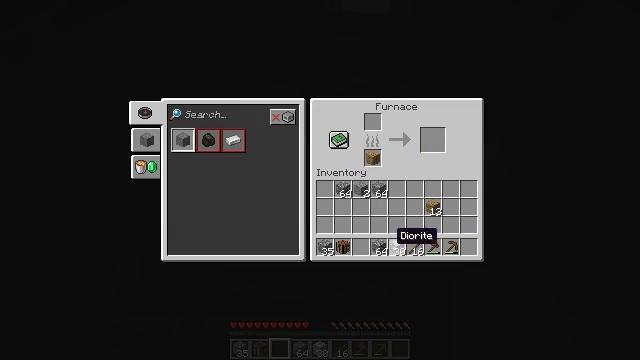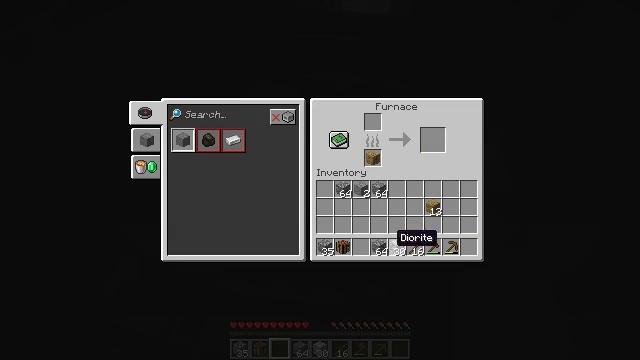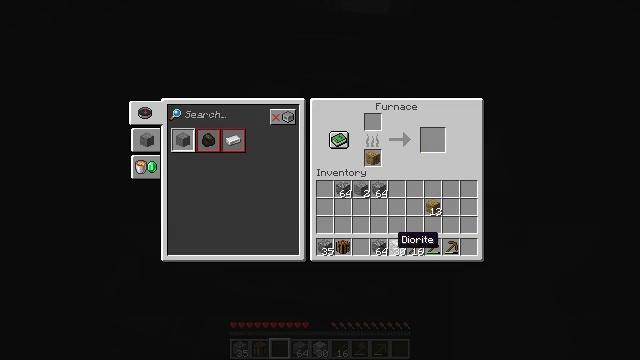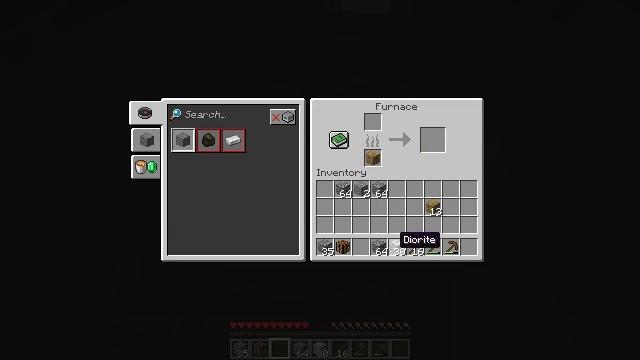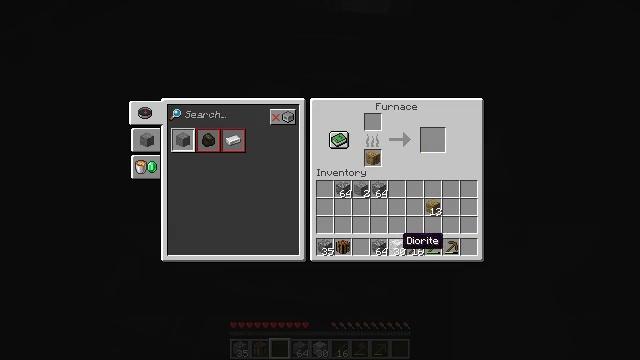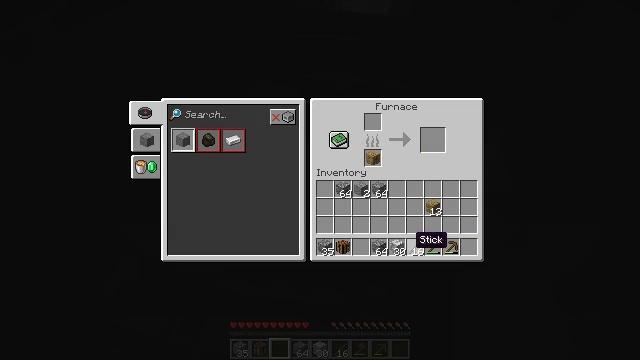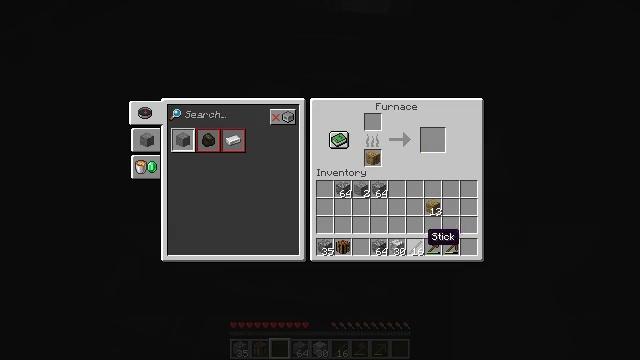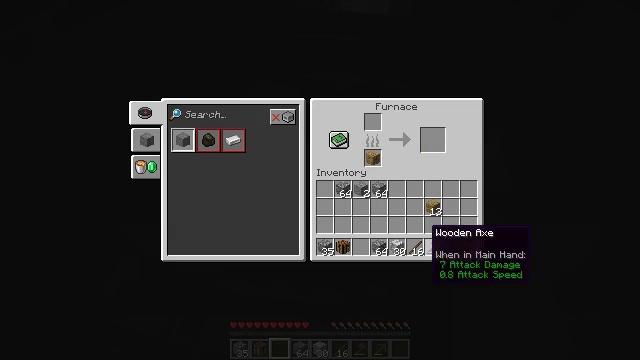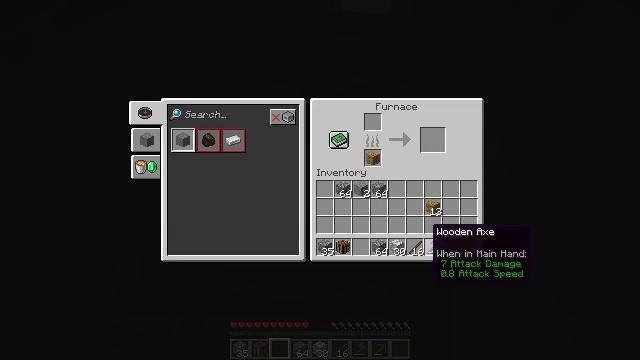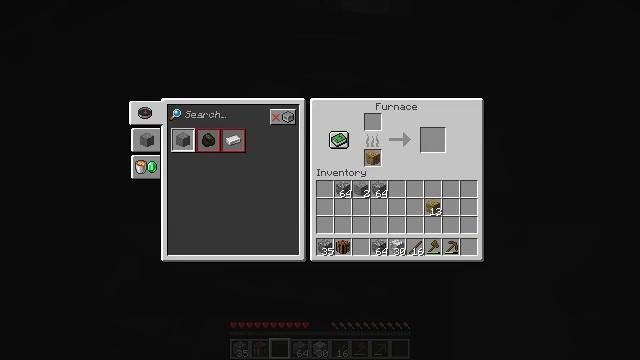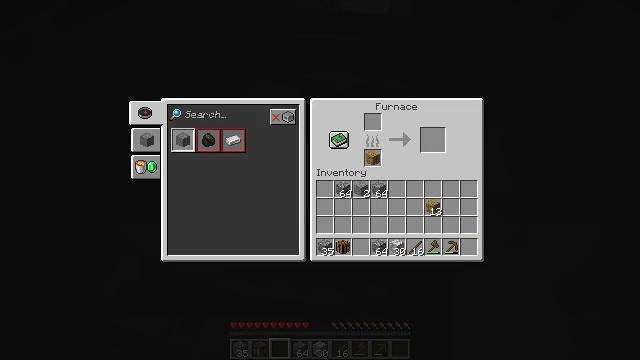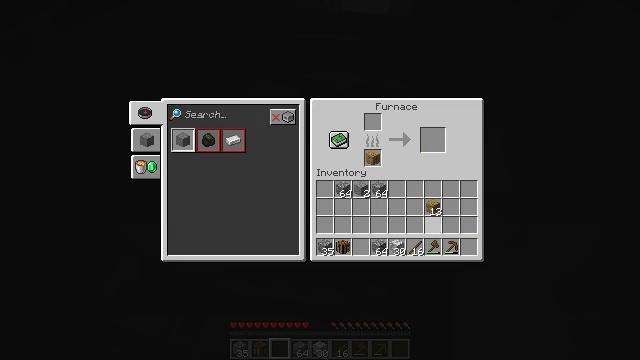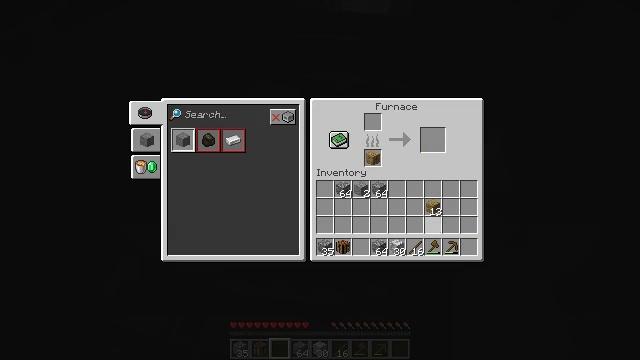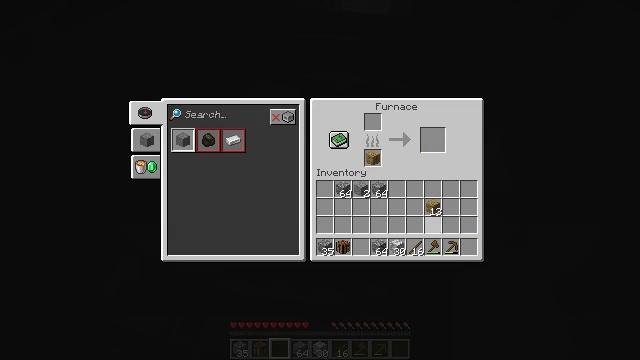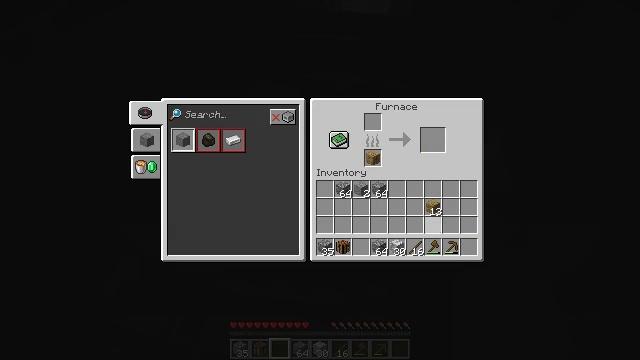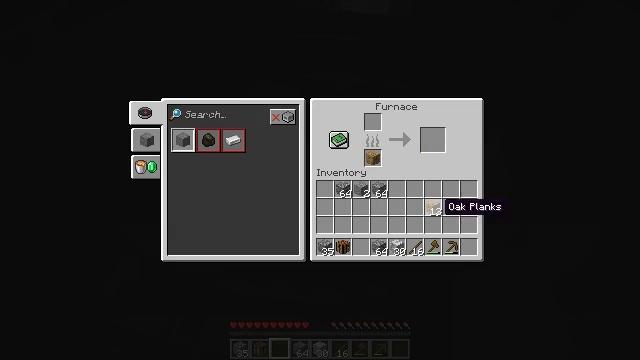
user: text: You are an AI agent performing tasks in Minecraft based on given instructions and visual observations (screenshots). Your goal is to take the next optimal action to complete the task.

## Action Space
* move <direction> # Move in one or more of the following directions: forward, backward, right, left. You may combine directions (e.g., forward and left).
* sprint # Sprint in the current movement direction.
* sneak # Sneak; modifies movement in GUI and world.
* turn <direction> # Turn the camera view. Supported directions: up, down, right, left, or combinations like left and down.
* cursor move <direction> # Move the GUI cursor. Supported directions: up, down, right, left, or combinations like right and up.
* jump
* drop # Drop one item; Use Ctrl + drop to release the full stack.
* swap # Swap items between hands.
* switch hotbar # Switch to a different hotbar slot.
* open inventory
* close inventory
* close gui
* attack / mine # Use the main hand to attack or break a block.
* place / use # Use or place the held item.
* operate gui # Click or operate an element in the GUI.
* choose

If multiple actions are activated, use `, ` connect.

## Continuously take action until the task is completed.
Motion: motion action
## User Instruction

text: Get the furnace back into your inventory.
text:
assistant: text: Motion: no_op
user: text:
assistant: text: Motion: no_op
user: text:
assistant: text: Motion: no_op
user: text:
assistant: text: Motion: no_op
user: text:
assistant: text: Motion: cursor move right
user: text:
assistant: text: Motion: cursor move right
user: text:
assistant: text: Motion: no_op
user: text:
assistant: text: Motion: no_op
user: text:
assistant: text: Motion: no_op
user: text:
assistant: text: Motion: no_op
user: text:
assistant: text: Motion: no_op
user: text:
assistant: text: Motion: no_op
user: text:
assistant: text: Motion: no_op
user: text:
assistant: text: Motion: no_op
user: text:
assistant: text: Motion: no_op
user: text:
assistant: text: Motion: no_op
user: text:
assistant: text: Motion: no_op
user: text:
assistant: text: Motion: no_op
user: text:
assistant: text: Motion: no_op
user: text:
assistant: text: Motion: cursor move left
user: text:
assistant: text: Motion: cursor move left
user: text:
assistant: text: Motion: cursor move left
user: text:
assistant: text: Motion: cursor move left and up
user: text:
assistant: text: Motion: cursor move left and up
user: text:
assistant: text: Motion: cursor move left and up
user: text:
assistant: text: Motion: cursor move left and up
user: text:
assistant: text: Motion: cursor move left and up
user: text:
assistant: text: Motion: cursor move left
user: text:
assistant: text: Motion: cursor move left
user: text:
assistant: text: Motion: cursor move left